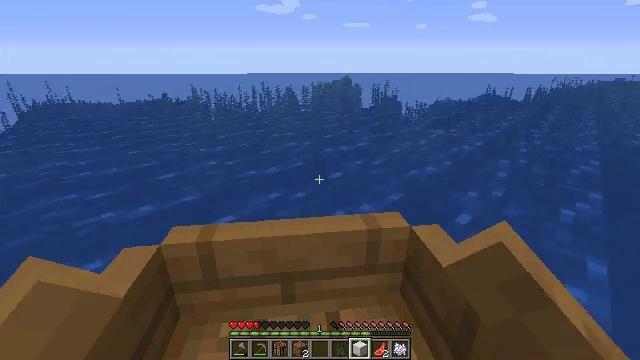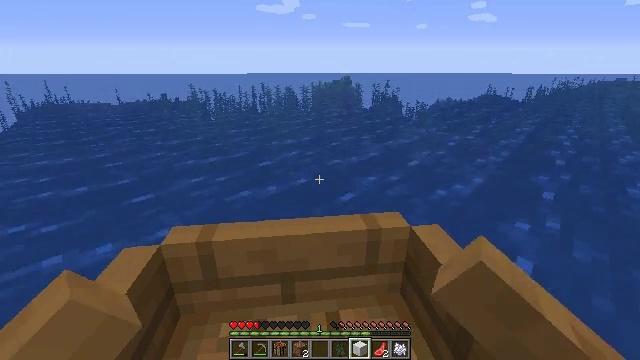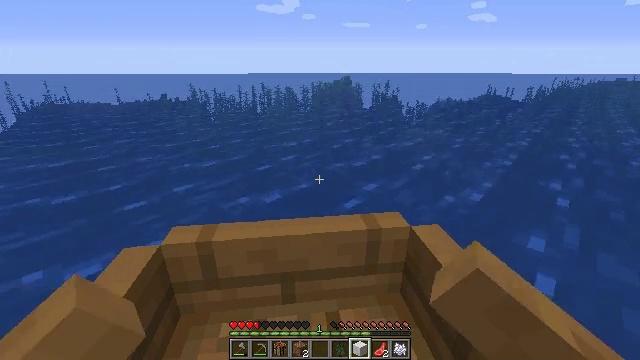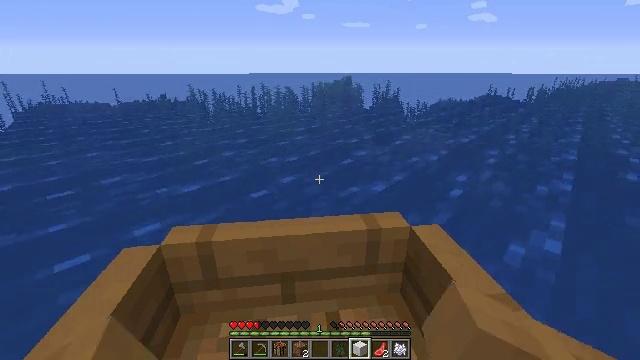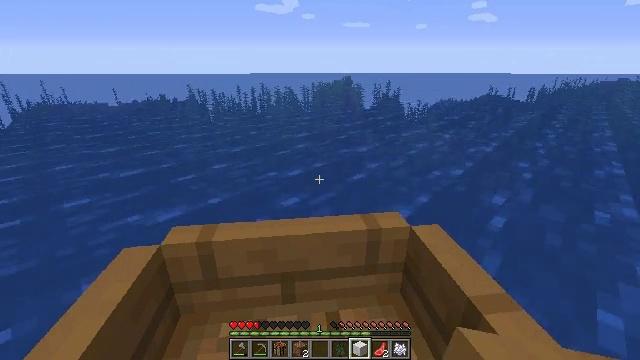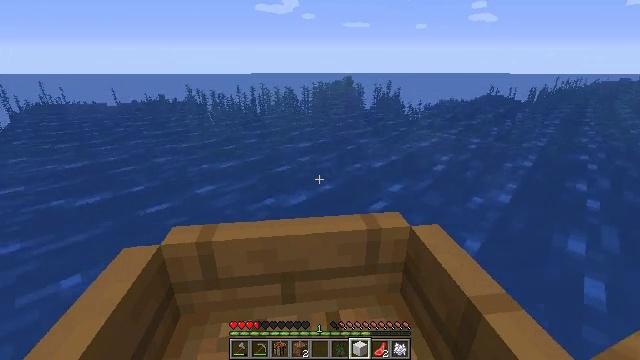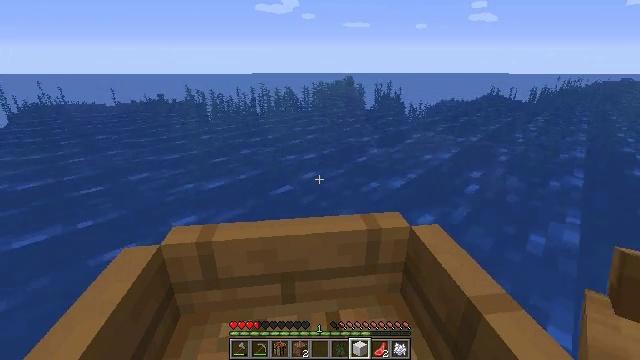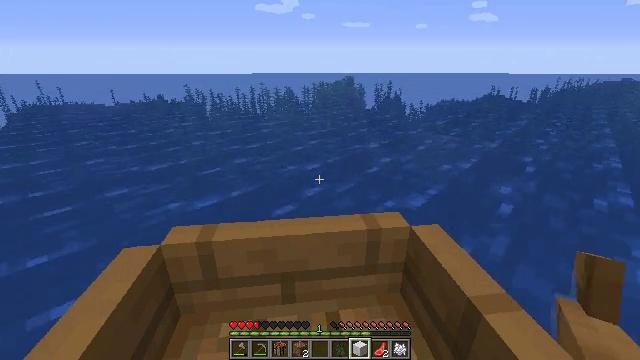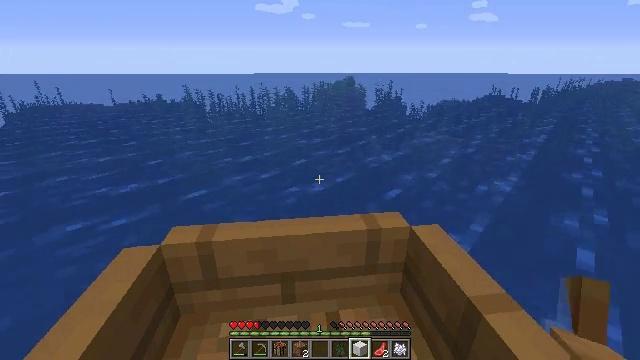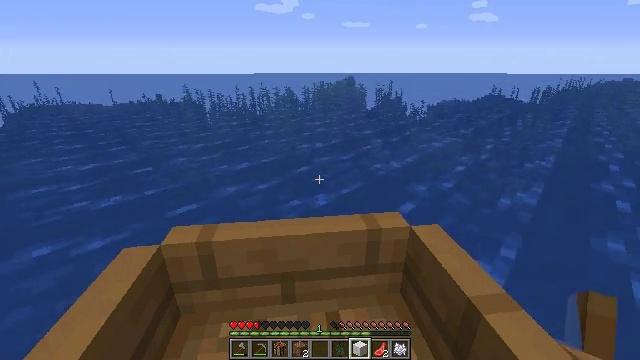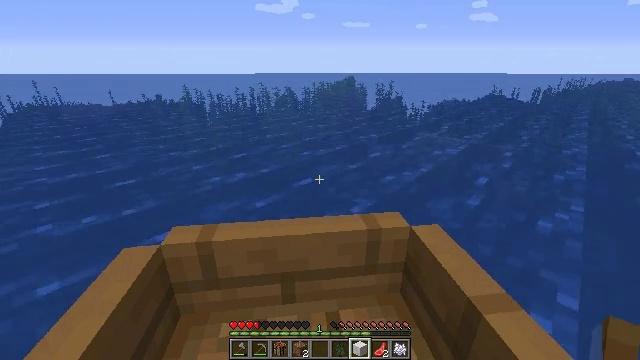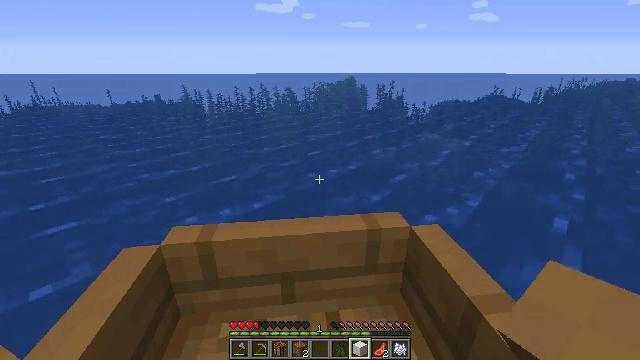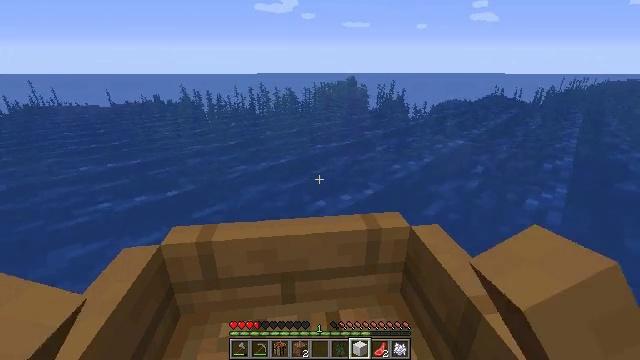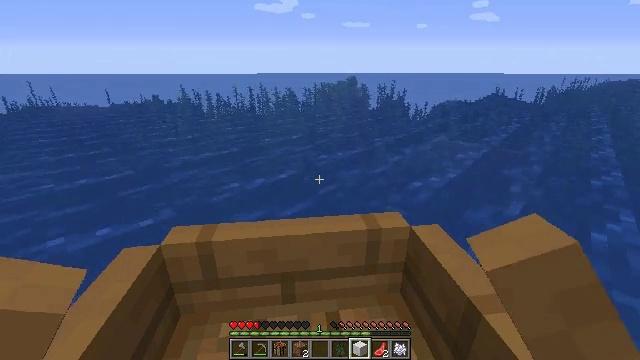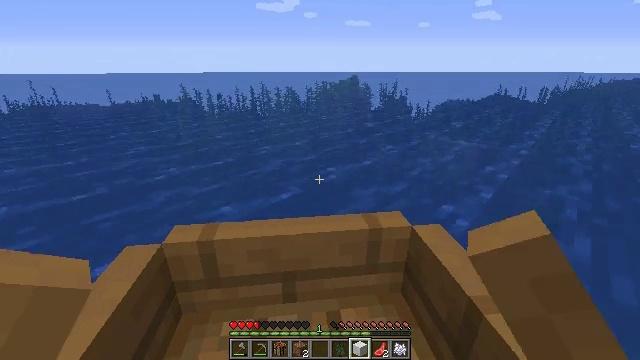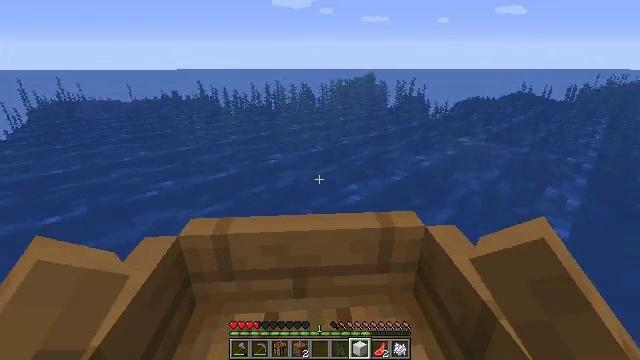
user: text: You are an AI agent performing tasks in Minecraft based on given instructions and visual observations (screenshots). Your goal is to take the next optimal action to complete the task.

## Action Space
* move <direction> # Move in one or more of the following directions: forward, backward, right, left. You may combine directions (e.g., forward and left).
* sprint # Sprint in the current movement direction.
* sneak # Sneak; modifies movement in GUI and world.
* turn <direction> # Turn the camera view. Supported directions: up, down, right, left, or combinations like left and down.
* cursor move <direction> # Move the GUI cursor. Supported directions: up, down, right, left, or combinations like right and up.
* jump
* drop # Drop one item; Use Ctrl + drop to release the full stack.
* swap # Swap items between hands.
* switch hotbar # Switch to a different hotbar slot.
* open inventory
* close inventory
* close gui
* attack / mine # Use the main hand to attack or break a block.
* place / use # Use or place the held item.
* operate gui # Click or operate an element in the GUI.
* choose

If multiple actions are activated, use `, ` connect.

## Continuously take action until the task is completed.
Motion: motion action
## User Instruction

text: Gather the jungle stairs to use elsewhere.
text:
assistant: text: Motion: move forward
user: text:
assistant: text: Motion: move forward
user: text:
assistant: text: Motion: move forward
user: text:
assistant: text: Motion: move forward
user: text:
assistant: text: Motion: move forward
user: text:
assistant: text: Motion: move forward
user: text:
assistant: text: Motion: move forward
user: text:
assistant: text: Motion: move forward
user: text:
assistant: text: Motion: move forward
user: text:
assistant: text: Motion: move forward
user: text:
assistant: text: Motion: move forward
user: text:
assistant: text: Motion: move forward
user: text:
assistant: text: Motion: move forward
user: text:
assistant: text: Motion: move forward
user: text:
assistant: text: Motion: move forward, turn left
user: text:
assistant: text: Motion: move forward, turn left
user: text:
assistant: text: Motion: move forward, turn left
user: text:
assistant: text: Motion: move forward, turn left
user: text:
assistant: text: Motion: move forward, turn left
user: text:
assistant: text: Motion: move forward, turn left
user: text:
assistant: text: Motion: move forward, turn left
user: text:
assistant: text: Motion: move forward
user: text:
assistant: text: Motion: move forward
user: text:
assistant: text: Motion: move forward
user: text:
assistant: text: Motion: move forward
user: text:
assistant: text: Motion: move forward
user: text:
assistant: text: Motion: move forward
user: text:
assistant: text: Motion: move forward
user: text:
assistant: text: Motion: move forward
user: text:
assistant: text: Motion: move forward